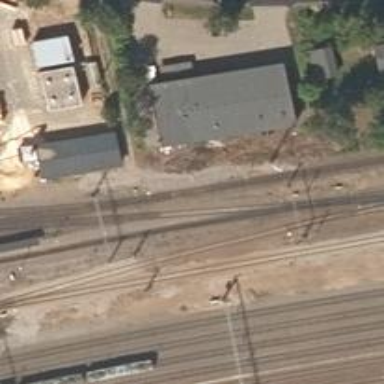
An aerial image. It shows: Railway signal.